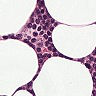
Metastatic tissue present: no